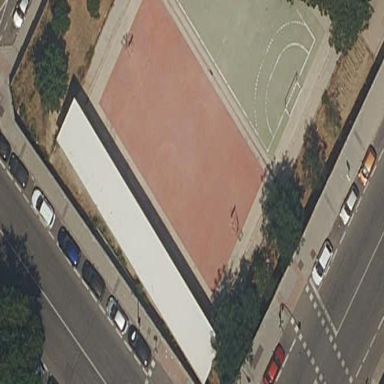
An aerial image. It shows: Basketball court on leisure land pitch.